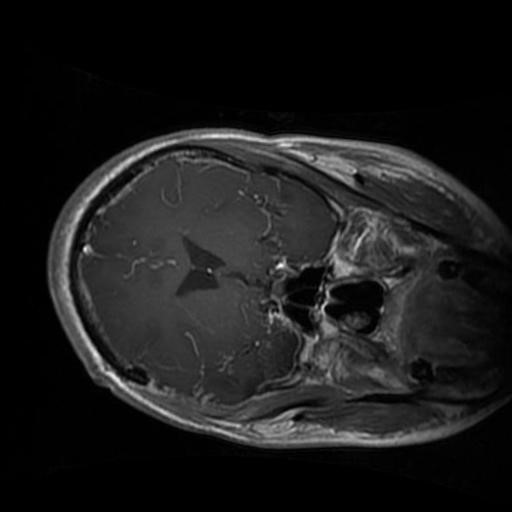
Label: brain_glioma